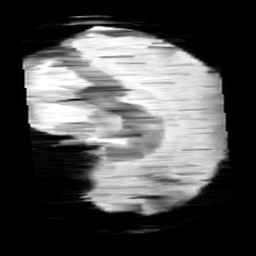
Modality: minIP
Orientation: sagittal
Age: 10
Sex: female
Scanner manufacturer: siemens
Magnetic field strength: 3 T
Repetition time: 0.027 s
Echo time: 0.02 s